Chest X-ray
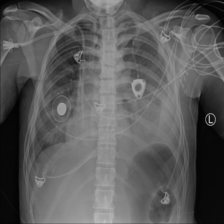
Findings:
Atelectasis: negative
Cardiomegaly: negative
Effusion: negative
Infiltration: negative
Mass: negative
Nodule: negative
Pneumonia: negative
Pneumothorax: negative
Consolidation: negative
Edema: negative
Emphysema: negative
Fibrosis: negative
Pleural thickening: negative
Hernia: negative